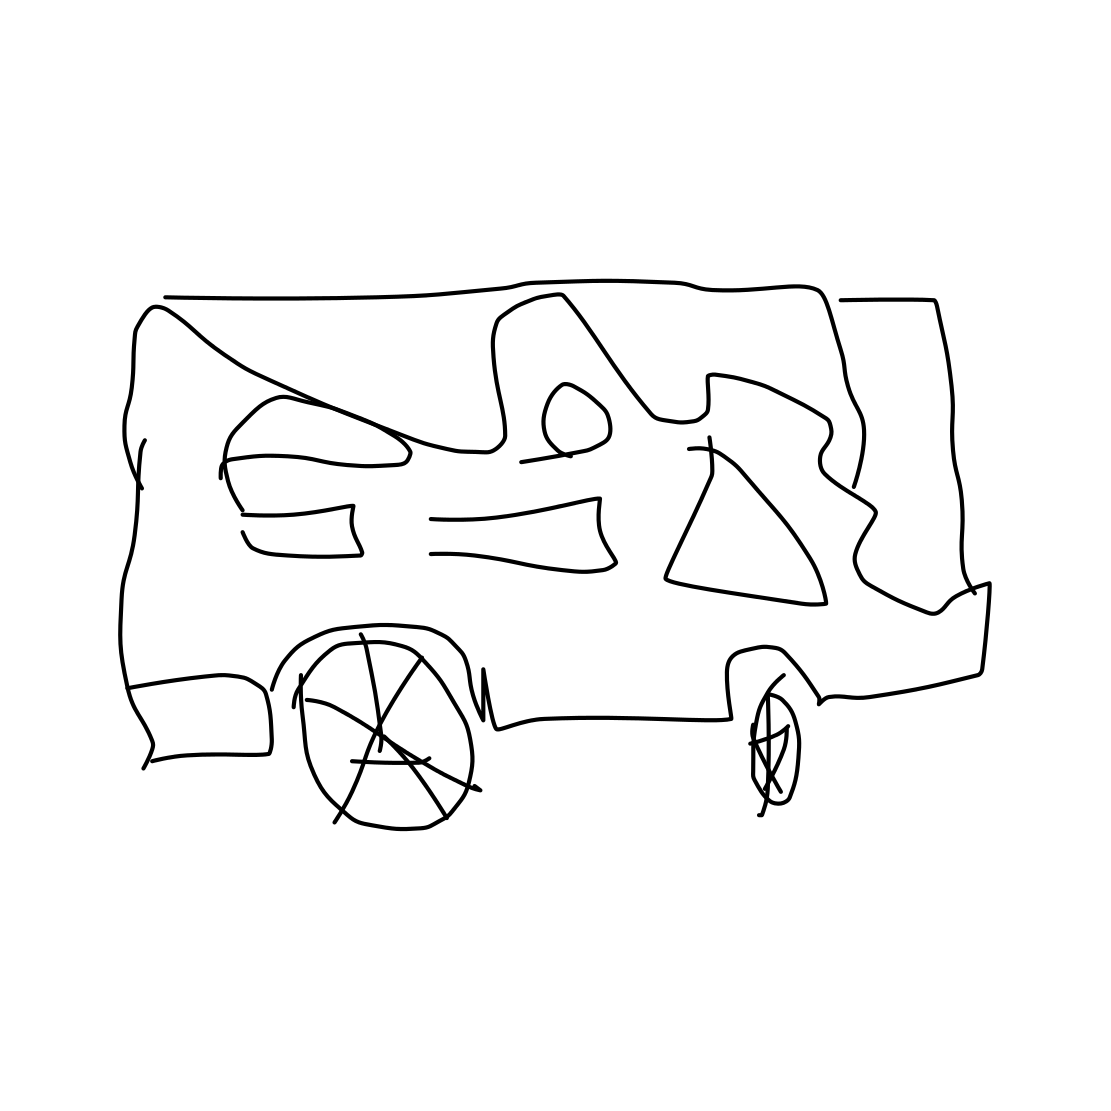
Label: van